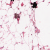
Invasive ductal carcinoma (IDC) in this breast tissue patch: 0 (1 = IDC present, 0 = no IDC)